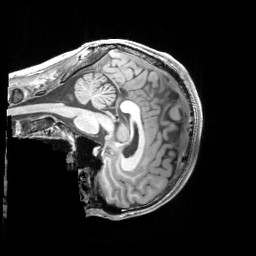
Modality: T1w
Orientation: sagittal
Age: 21
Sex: male
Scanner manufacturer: siemens
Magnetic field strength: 3 T
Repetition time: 2.53 s
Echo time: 0.00326 s